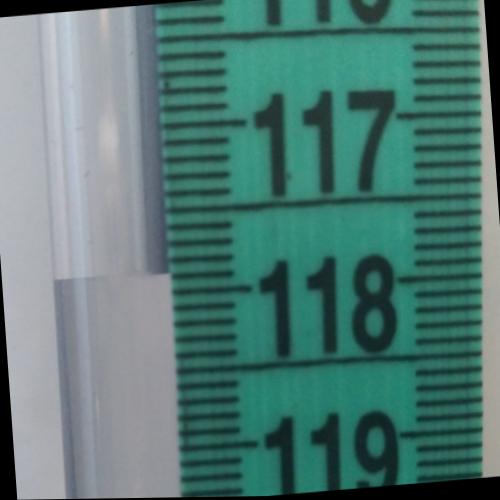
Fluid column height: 117.9 cm